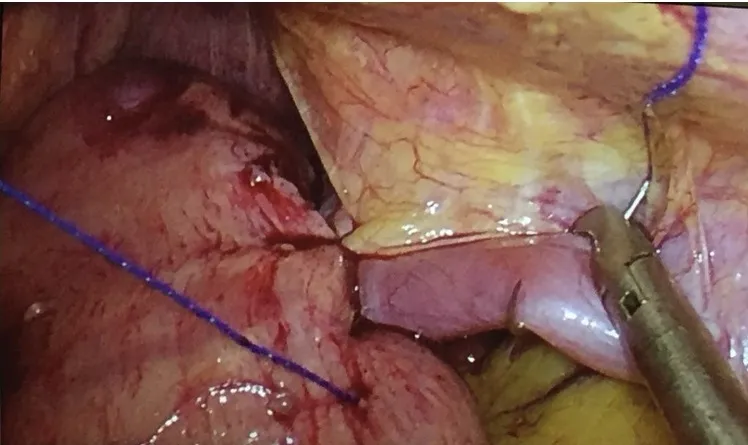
Anterior gastropexy with running unresorbable V-loc 2.0.
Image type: medical_photograph (other_medical_photograph)